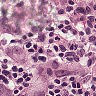
Metastatic tissue present: yes